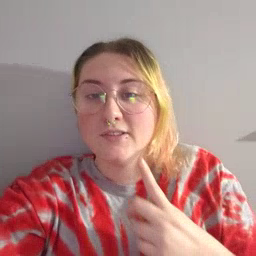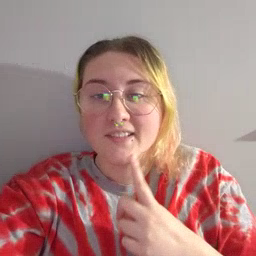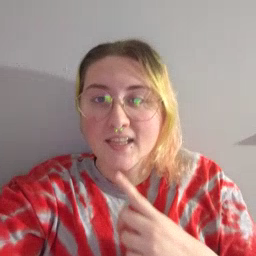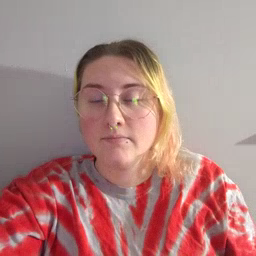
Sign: chin